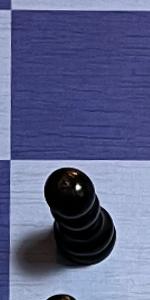
Label: Pawn_Black